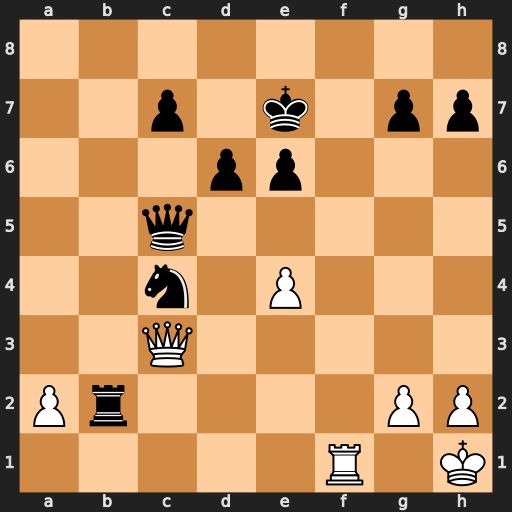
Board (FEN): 8/2p1k1pp/3pp3/2q5/2n1P3/2Q5/Pr4PP/5R1K
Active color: w
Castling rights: -
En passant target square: -
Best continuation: Qxg7+ Ke8 Rf8#